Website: lowes
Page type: cart
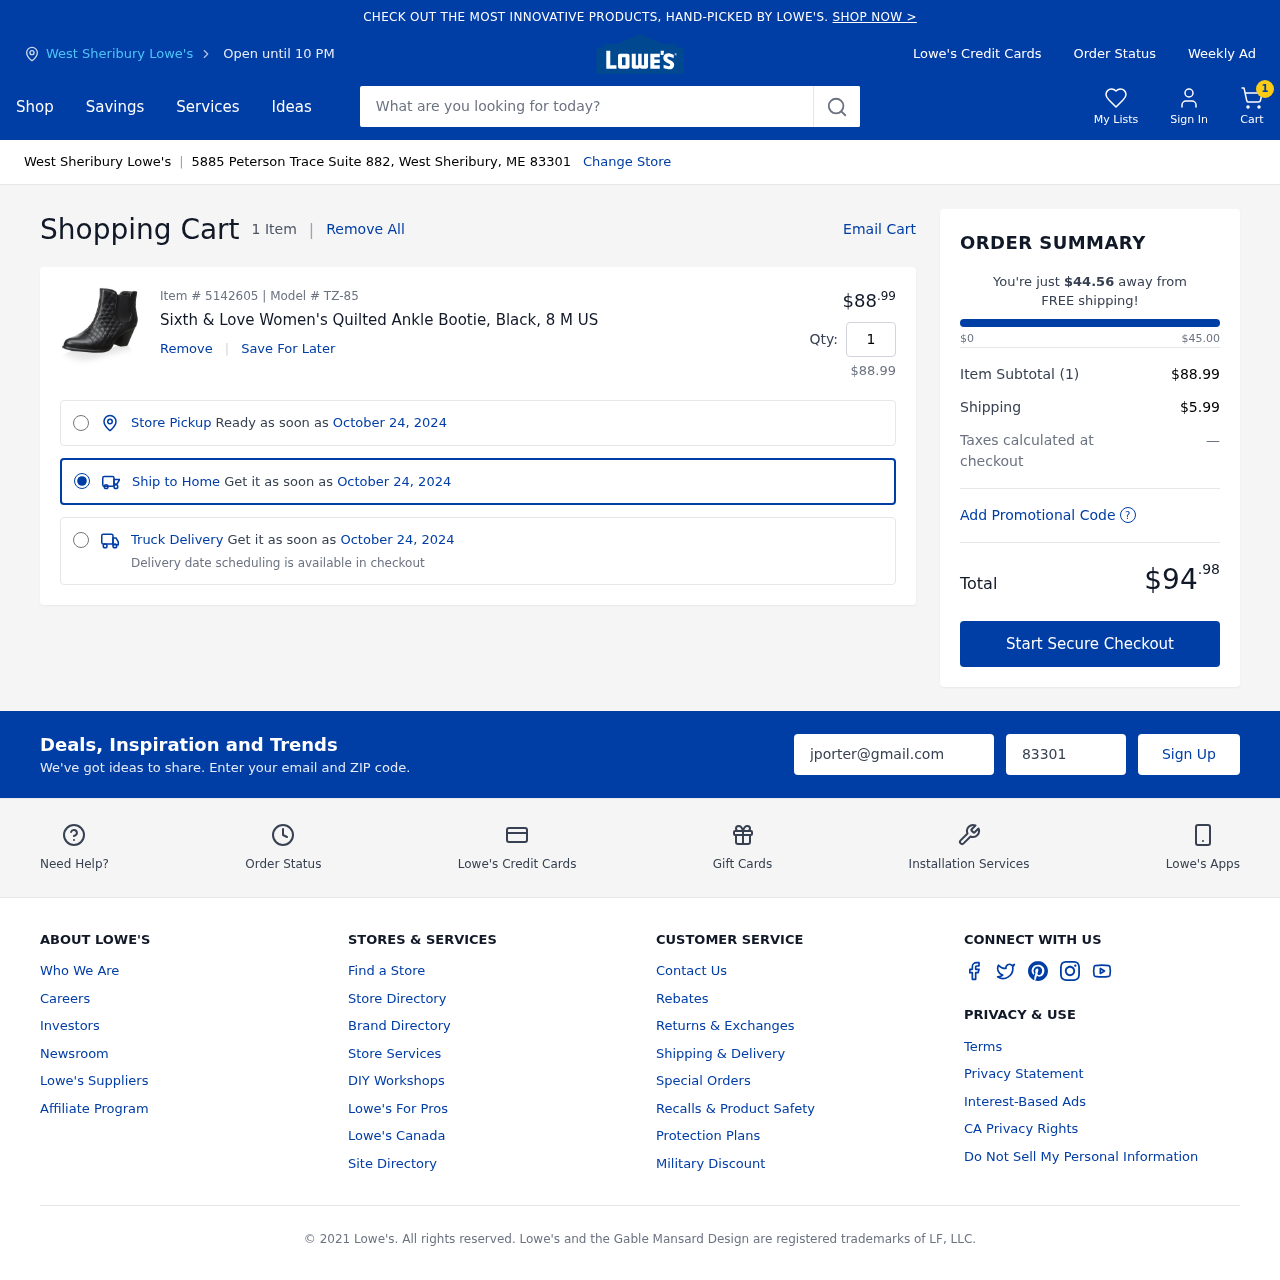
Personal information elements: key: PII_CITY
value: West Sheribury Lowe's
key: PII_EMAIL
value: jporter@gmail.com
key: PII_POSTCODE
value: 83301
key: PII_STREET
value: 5885 Peterson Trace Suite 882
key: PII_CITY_STATE_ZIP
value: West Sheribury, ME 83301
Product elements: key: PRODUCT1_NAME
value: Sixth & Love Women's Quilted Ankle Bootie, Black, 8 M US
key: PRODUCT1_PRICE
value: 88.99
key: PRODUCT1_QUANTITY
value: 1
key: PRODUCT1_SUBTOTAL
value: $88.99
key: PRODUCT_ITEM_NUMBER
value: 5142605
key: PRODUCT_MODEL_NUMBER
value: TZ-85
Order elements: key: ORDER_NUM_ITEMS
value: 1
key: ORDER_NUM_ITEMS
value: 1 Item
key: ORDER_DELIVERY_DATE
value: October 24, 2024
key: ORDER_SUBTOTAL
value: $88.99
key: ORDER_SHIPPING_COST
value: $5.99
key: ORDER_TOTAL
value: $94.98
Search elements: key: HEADER_SEARCH
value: What are you looking for today?